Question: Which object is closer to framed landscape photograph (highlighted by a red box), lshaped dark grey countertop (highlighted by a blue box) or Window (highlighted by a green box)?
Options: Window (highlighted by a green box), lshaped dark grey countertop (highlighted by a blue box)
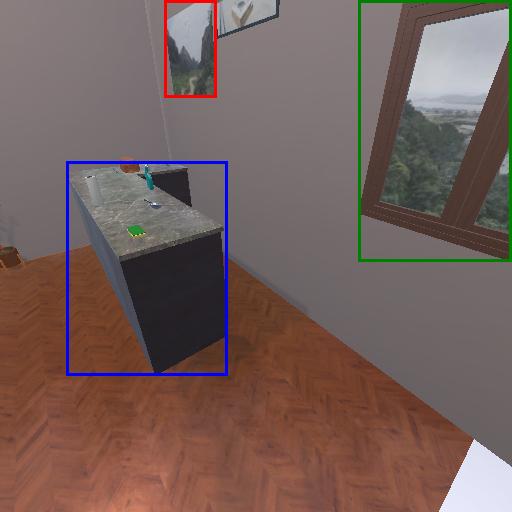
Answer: Window (highlighted by a green box)